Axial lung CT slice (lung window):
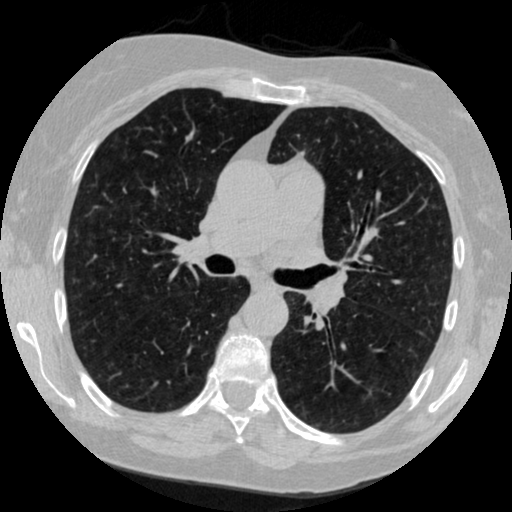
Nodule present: no